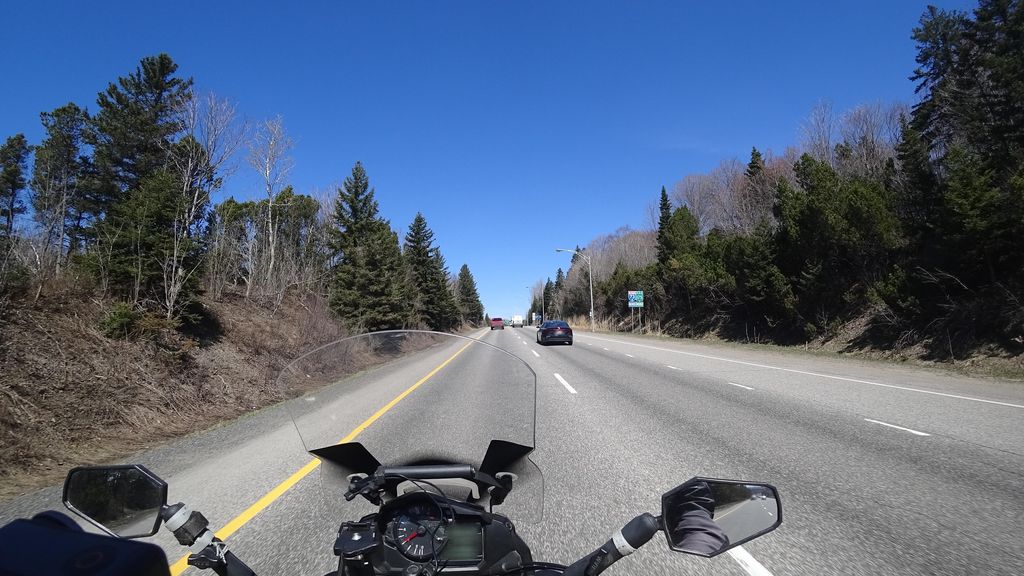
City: quebec_city